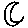
Label: moon